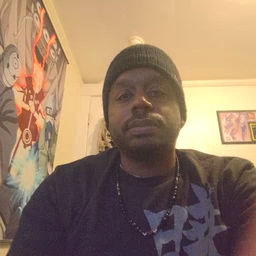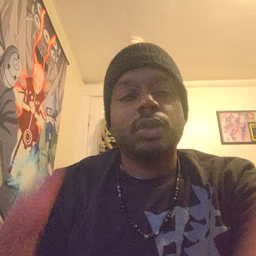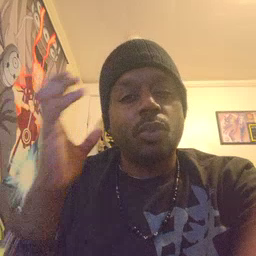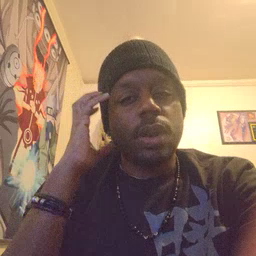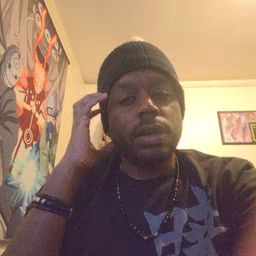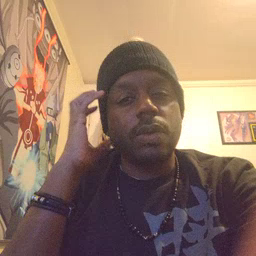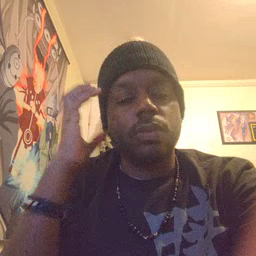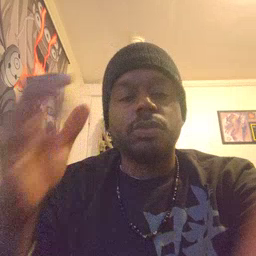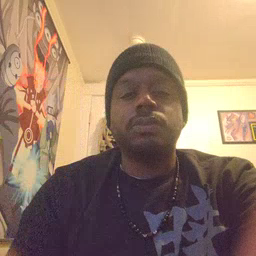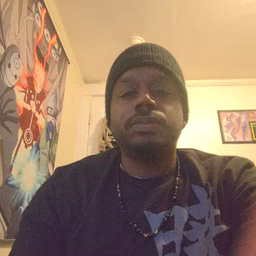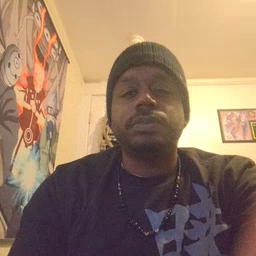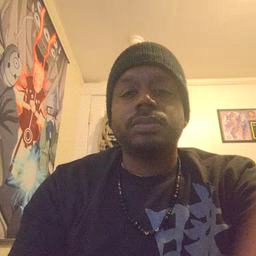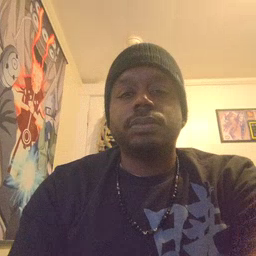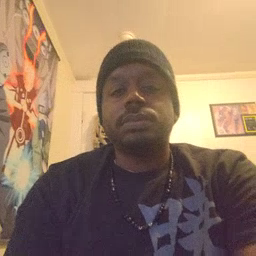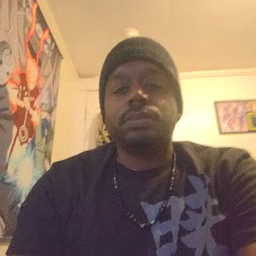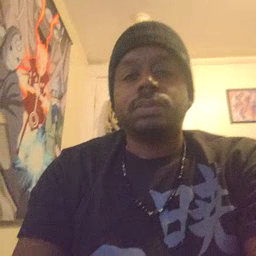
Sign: radio